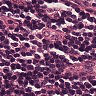
Metastatic tissue present: no